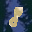
Label: 8